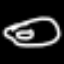
Label: donut